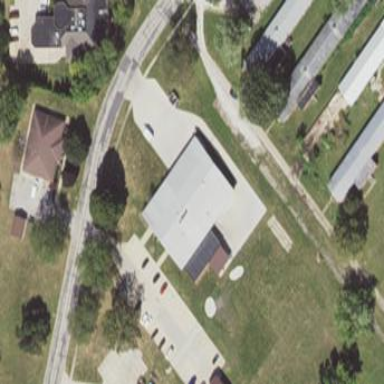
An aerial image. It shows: Ambulance station building.